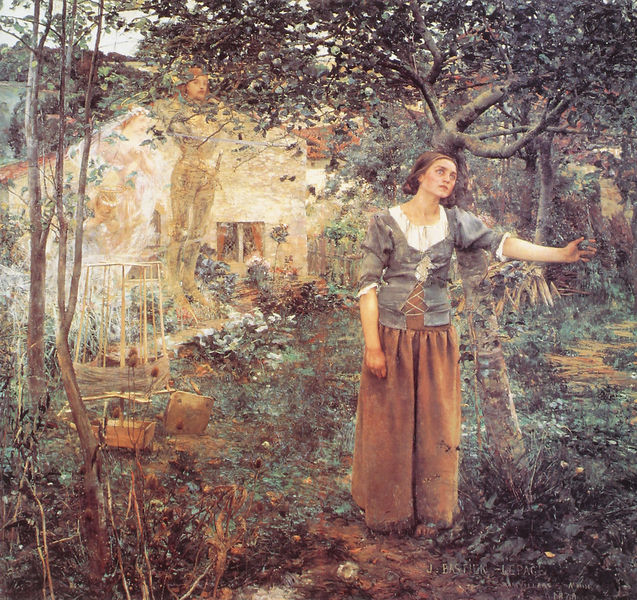
Titel: Jeanne d’Arc
Künstler: Jules Bastien-Lepage
Institution: New York, The Metropolitan Museum of  Art
Schlagwörter: baum, haut, bäume, grün, braun, fenster, frau, holz, haus, rot, weg, wiese, rock, pflanzen, garten, gardinen, jugendstil, kopftuch, realistisch, weste, traum, photo, maria, fotographie, geist, geister, schnürung, frau im wald, schatten der tod